Interaction volume radius: 10 \u00c5
Interaction volume height: 10 \u00c5
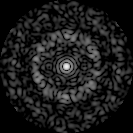
Disorder parameter: 0.7507